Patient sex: M
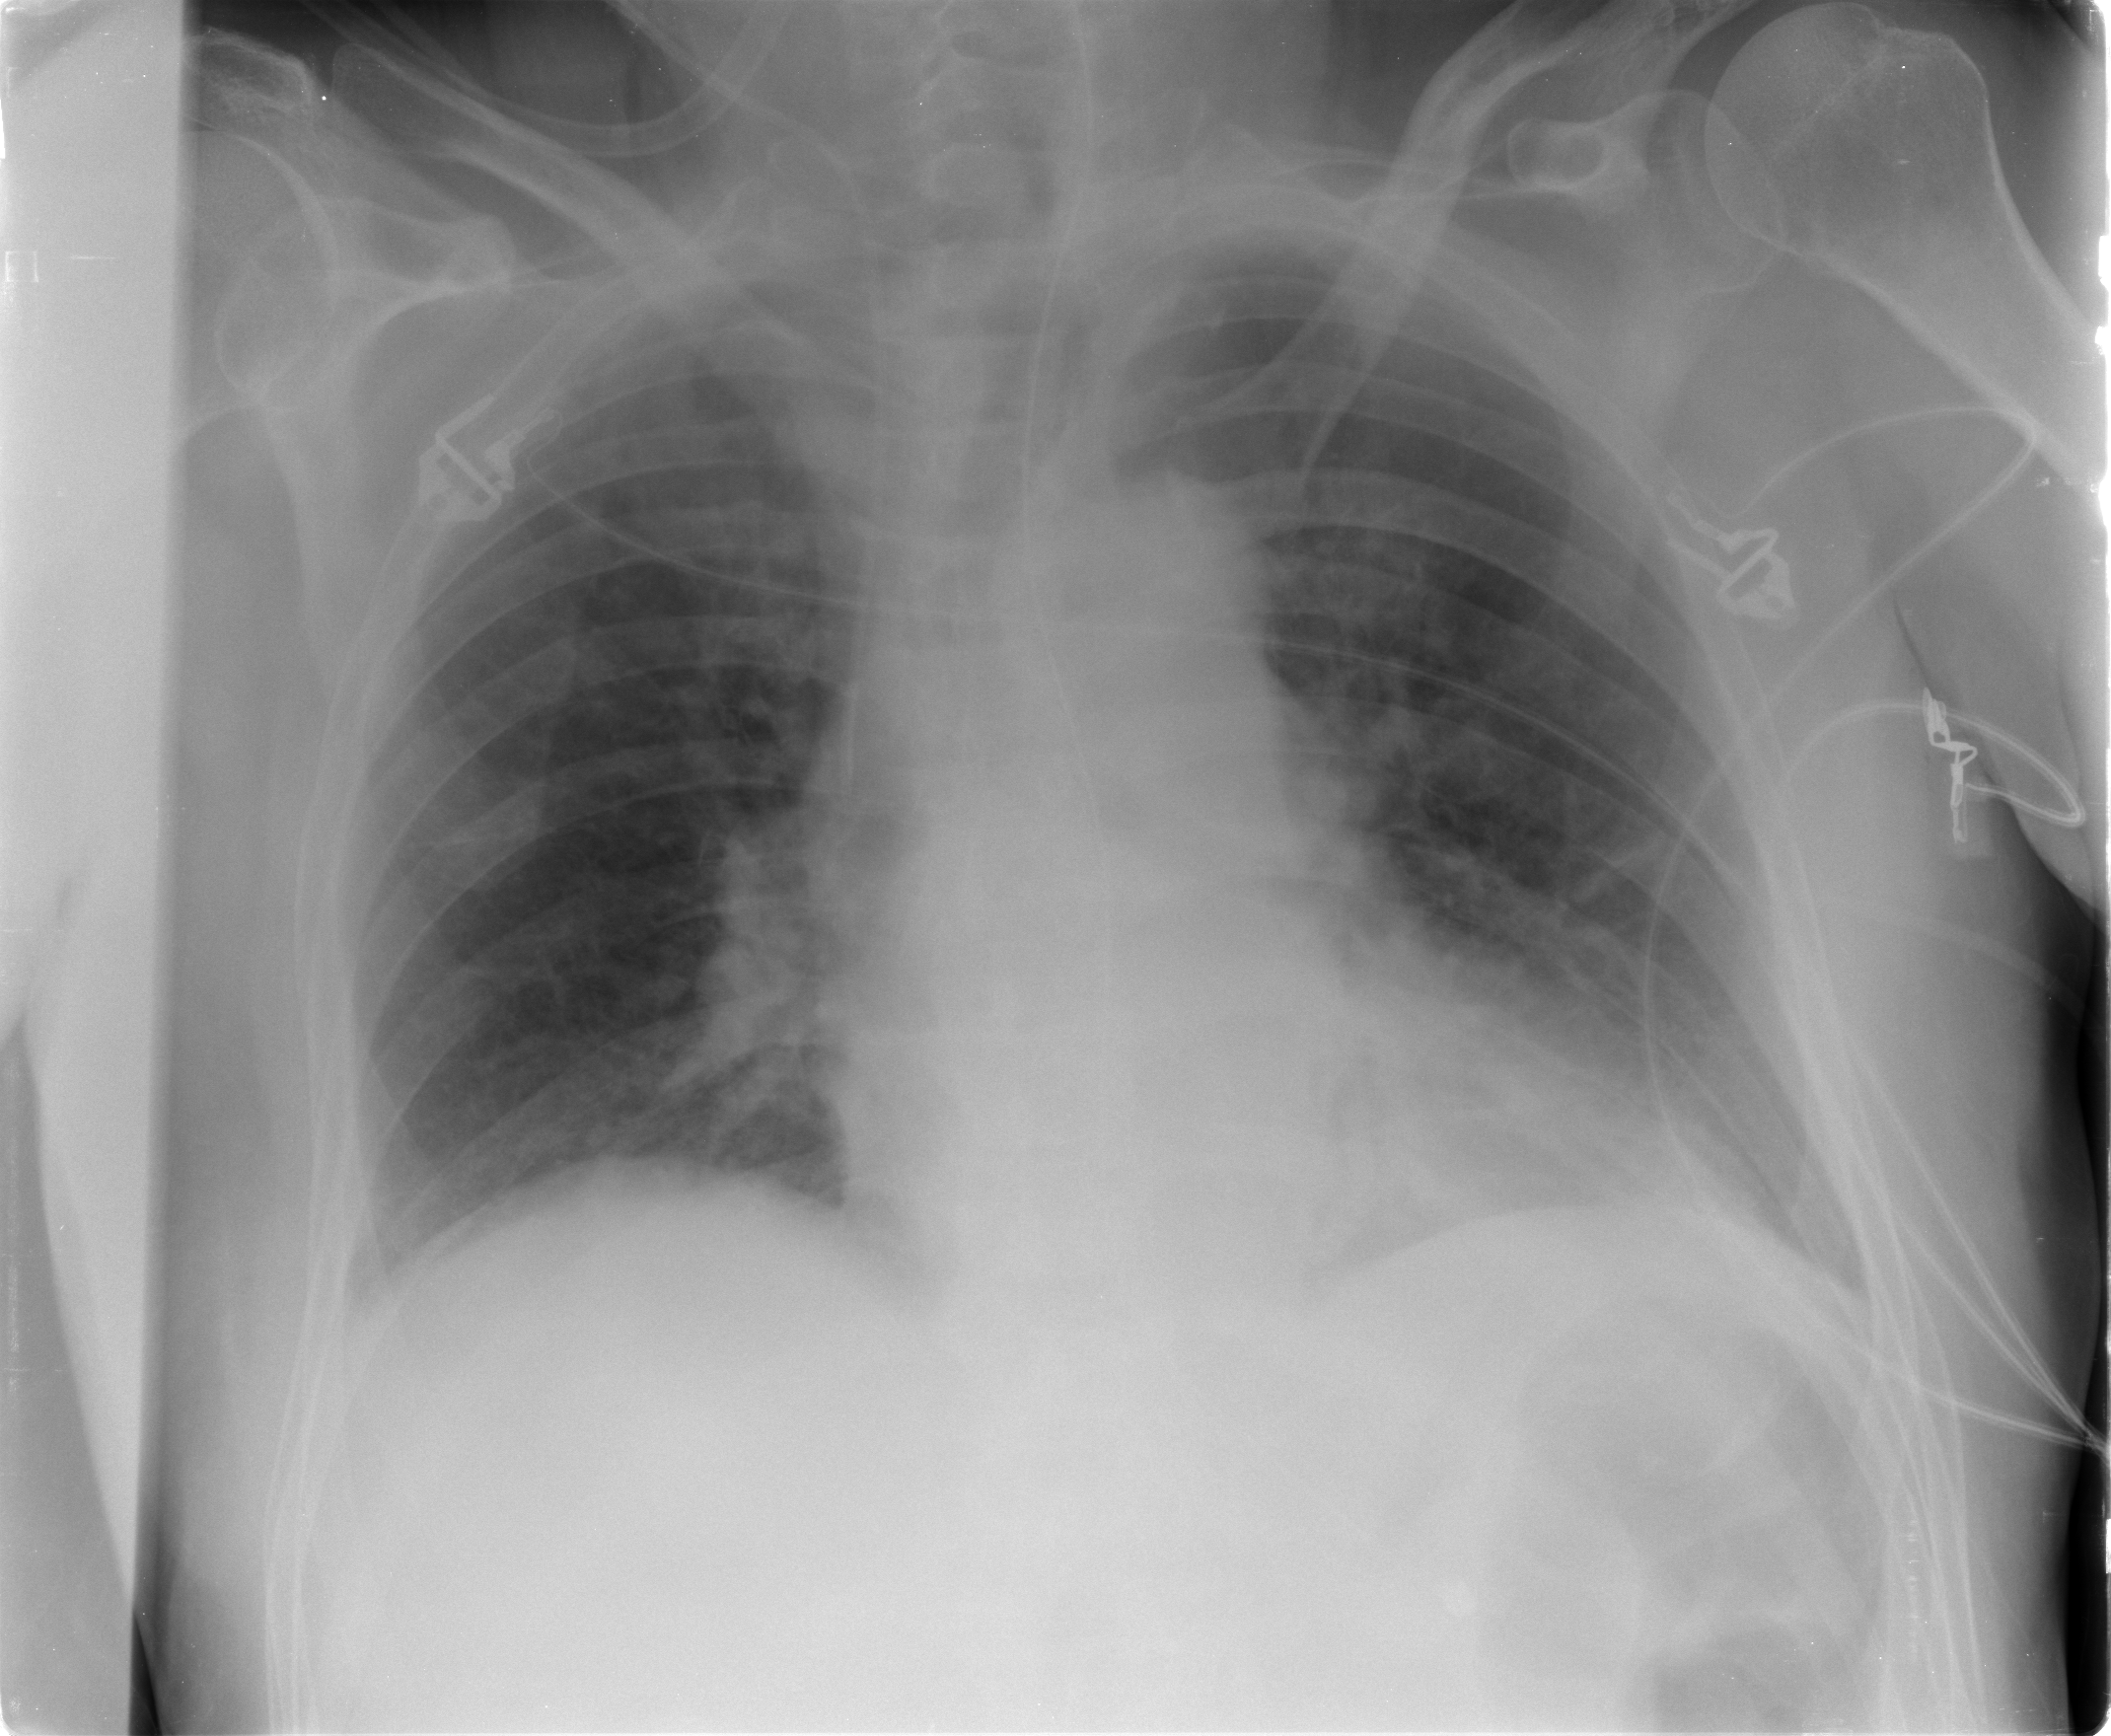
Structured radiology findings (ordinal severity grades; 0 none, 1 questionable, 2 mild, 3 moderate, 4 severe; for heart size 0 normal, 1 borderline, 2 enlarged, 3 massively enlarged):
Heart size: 0
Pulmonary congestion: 0
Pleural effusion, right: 0
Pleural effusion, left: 0
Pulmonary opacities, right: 0
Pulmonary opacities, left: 0
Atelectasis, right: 0
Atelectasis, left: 2